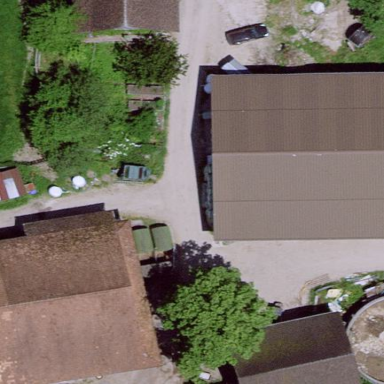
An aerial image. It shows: Farmyard area.